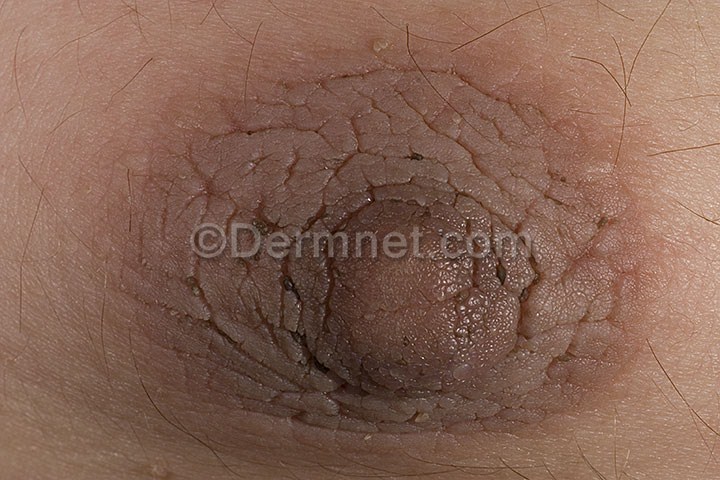
Disease: Systemic Disease